Field crop: maize
Growth stage: 2
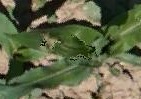
Species: maize